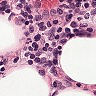
Metastatic tissue present: no